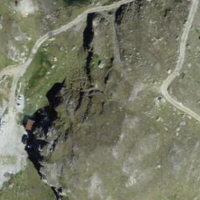
EUNIS habitat code: 31
Species observed at this site:
Parnassia palustris